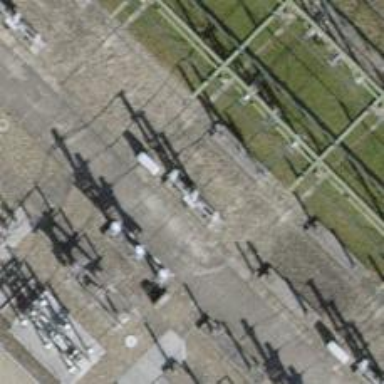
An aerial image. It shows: Insulator used in power systems.